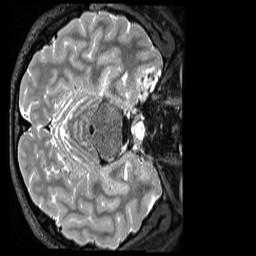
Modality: T2w
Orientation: axial
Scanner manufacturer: siemens
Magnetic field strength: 3 T
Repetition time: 3.2 s
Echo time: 0.563 s